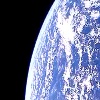
Label: cloud